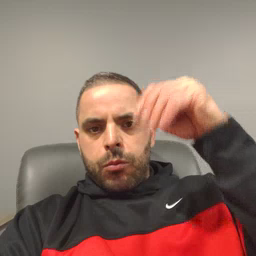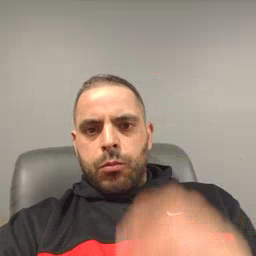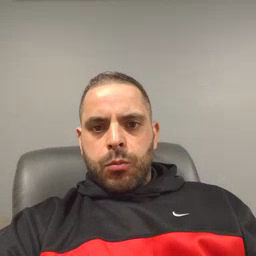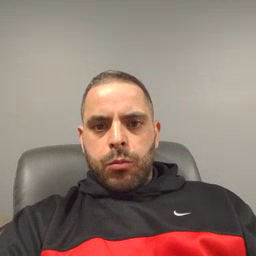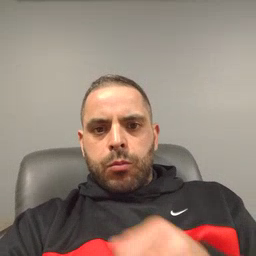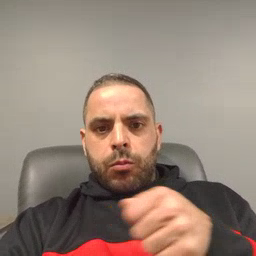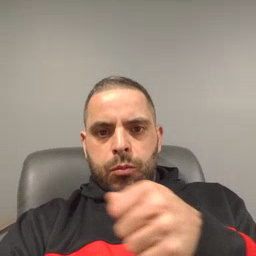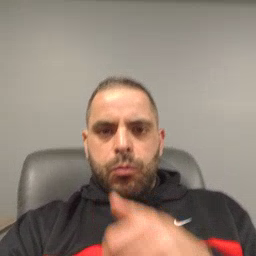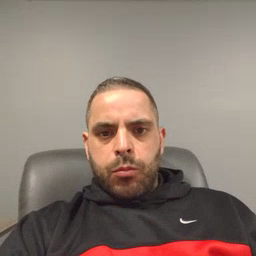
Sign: drawer